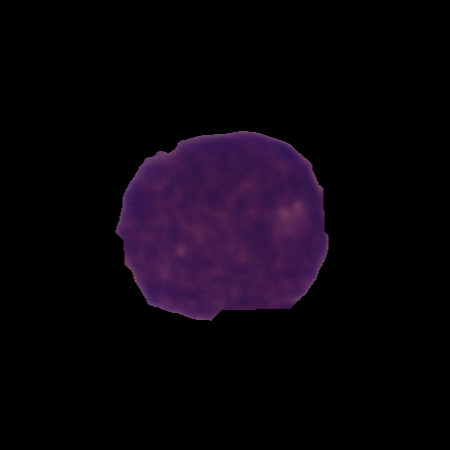
Label: cancer